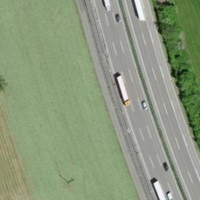
EUNIS habitat code: 57
Species observed at this site:
Milvus milvus
Buteo buteo